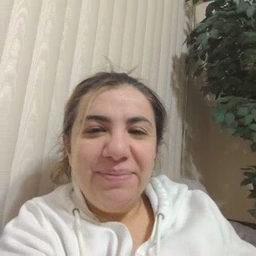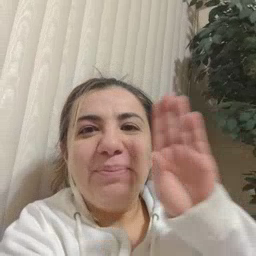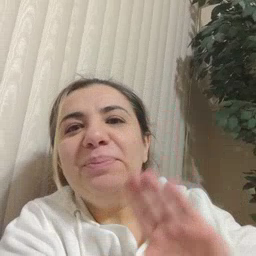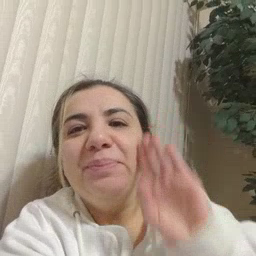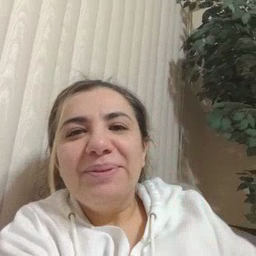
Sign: brown